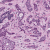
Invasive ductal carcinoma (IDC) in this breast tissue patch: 1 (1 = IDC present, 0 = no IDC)